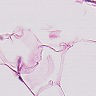
Metastatic tissue present: no